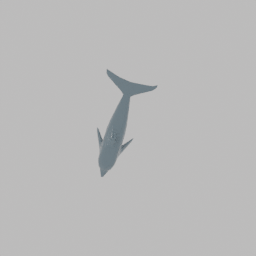
Label: animals